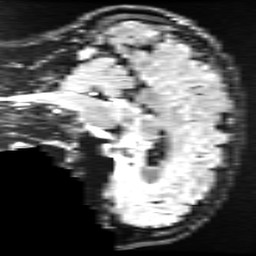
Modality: FLAIR
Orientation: sagittal
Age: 28
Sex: male
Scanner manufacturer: ge
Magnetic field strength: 3 T
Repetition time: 11 s
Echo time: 0.1497 s